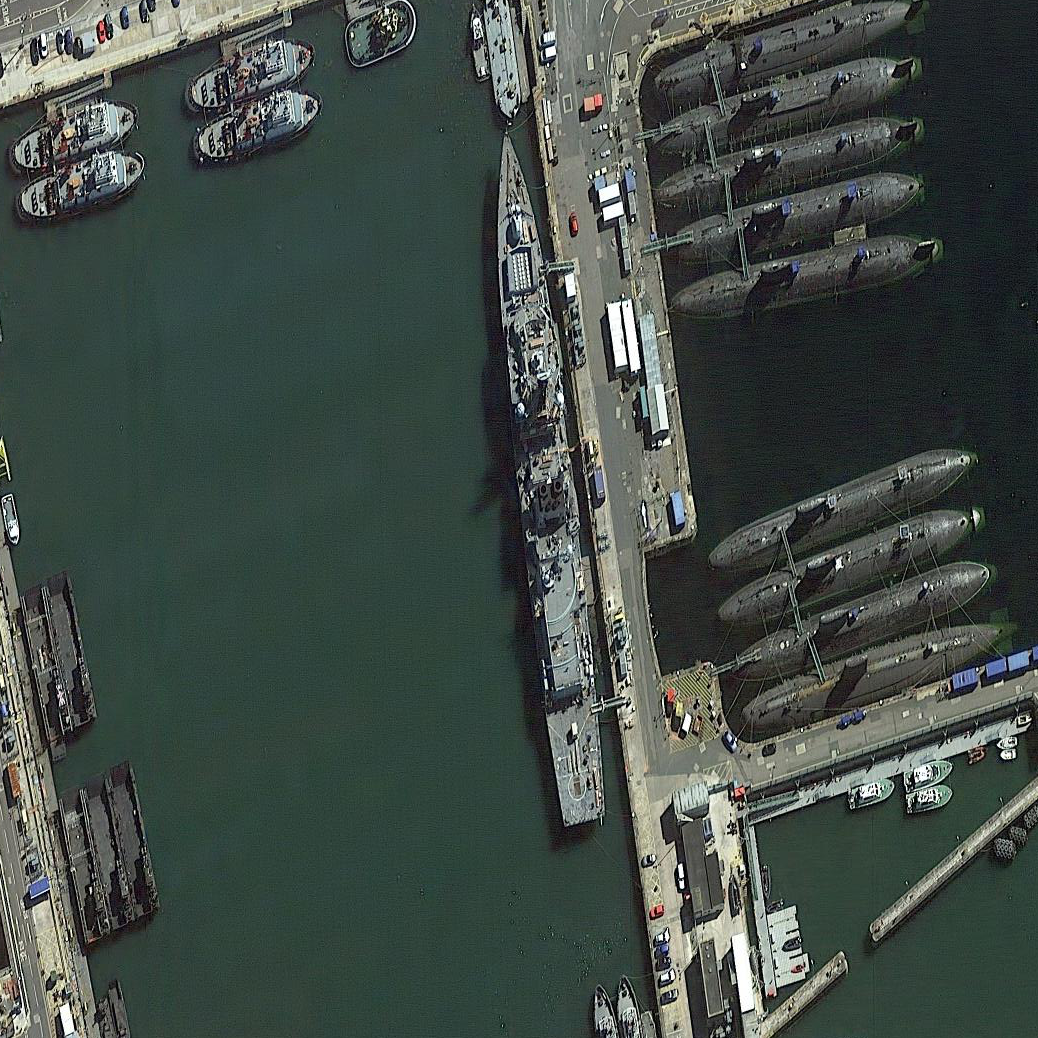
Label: cruiser